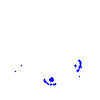
Particle: kaon